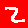
Digit: 2